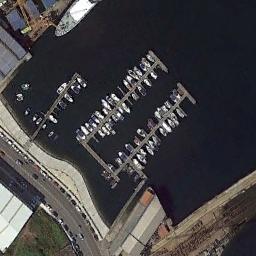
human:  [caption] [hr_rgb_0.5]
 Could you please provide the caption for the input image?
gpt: Only a few boats stopped in the upper left corner of the harbor .

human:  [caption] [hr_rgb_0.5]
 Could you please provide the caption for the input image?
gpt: Many boats are neatly arranged on the sea next to the harbor next to the building and the road .

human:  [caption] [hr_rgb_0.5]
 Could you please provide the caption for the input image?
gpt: The harbor with lots of neatly docked boats is surrounded by some buildings .

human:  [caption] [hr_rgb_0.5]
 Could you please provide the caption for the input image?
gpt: There are some buildings around the harbor with some ships .

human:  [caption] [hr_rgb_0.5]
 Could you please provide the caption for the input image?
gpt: Many ships are in the harbor .